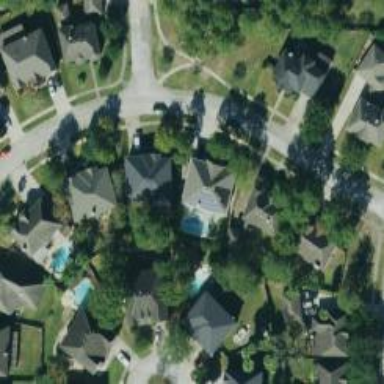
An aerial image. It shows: Neighborhood.